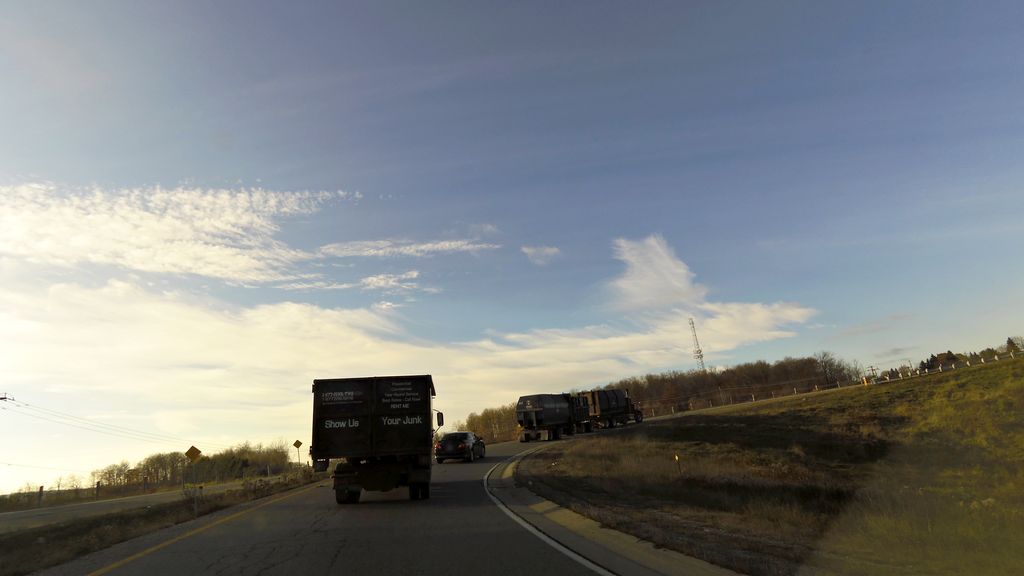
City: kitchener-waterloo